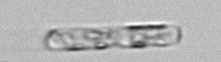
Label: Dactyliosolen_fragilissimus